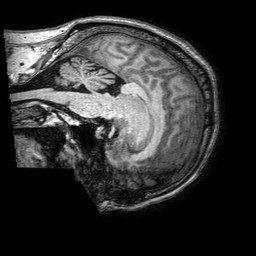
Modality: T1w
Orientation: sagittal
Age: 66
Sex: male
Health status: ill
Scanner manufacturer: philips
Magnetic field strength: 3 T
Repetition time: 0.006631 s
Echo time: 0.002977 s